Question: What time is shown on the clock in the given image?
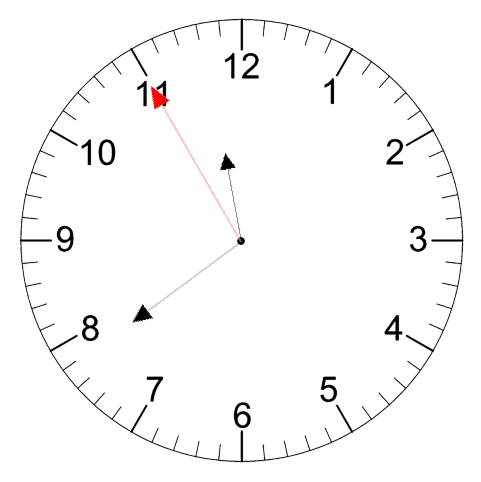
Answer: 11:38:55